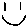
Label: smiley face